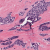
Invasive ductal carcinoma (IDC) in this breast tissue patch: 1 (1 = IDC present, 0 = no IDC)